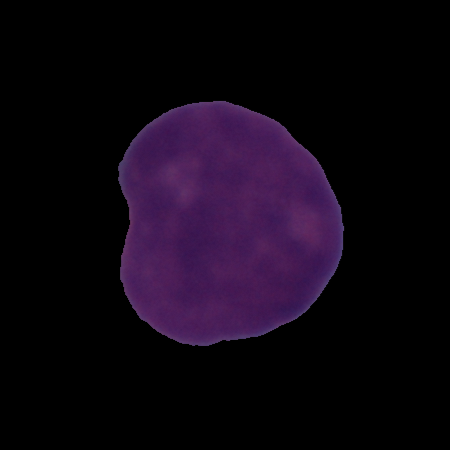
Label: cancer